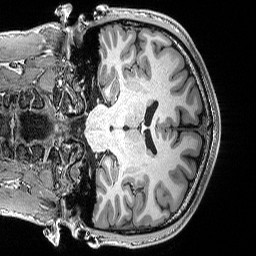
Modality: T1w
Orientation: coronal
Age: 20
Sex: male
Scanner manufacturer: siemens
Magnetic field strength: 3 T
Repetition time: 2.53 s
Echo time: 0.0033 s